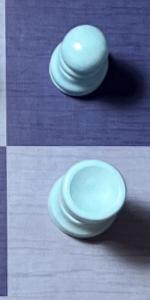
Label: Rook_White